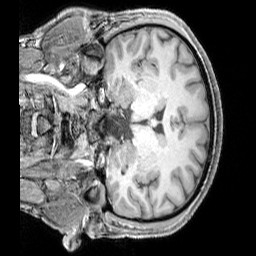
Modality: T1w
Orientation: coronal
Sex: male
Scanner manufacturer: siemens
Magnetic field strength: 3 T
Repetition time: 2.3 s
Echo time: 0.00226 s